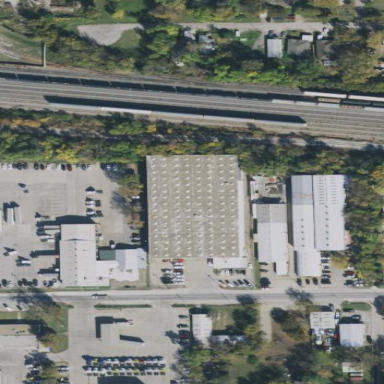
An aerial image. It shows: Warehouse.